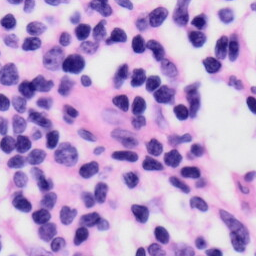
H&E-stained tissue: Skin